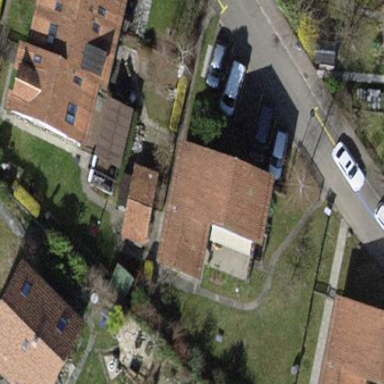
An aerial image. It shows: Simple house.